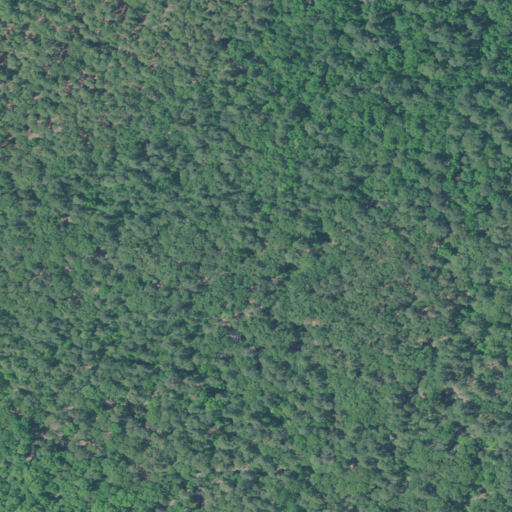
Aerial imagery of island in South Carolina named Persanti Island containing evergreen forest, woody wetlands, and deciduous forest